Field crop: maize
Growth stage: 2
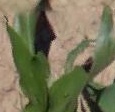
Species: maize